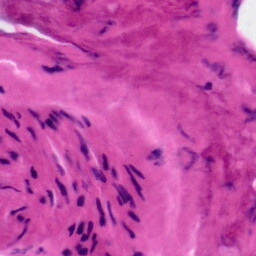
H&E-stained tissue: Tonsil